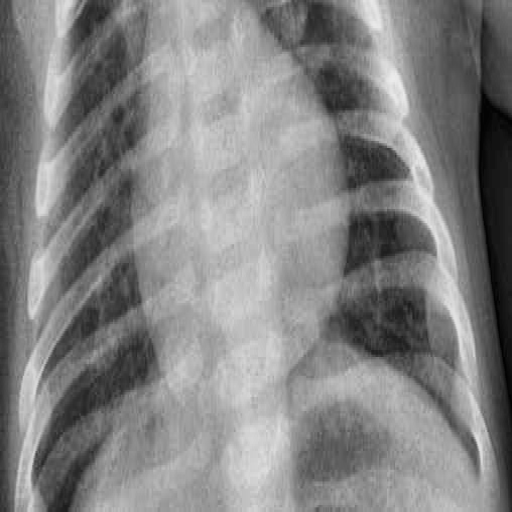
Finding: PNEUMONIA